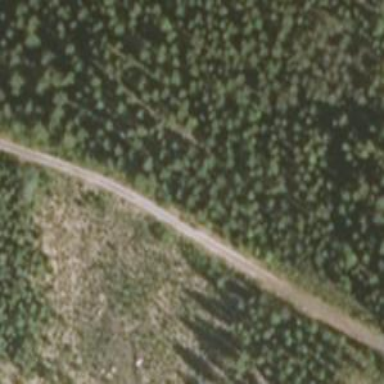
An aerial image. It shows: Unclassified road.